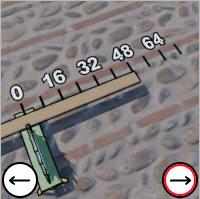
Task: length
Answer: 48
First scale value: 16.0